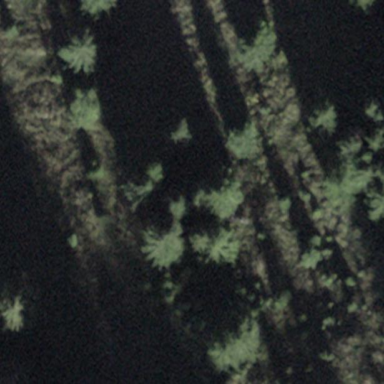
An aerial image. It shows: Patch of scrub vegetation.